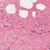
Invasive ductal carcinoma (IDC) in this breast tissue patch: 0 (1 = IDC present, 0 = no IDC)